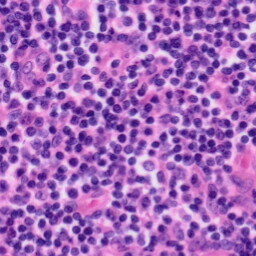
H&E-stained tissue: Tonsil